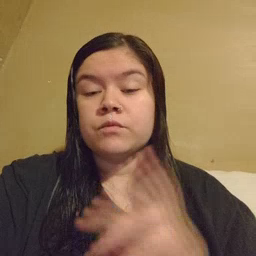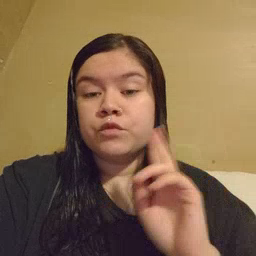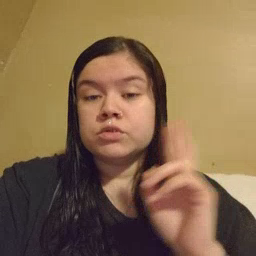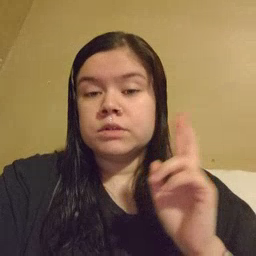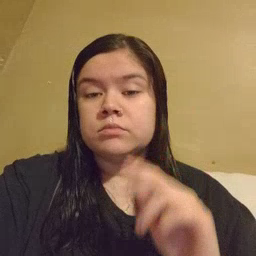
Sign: refrigerator